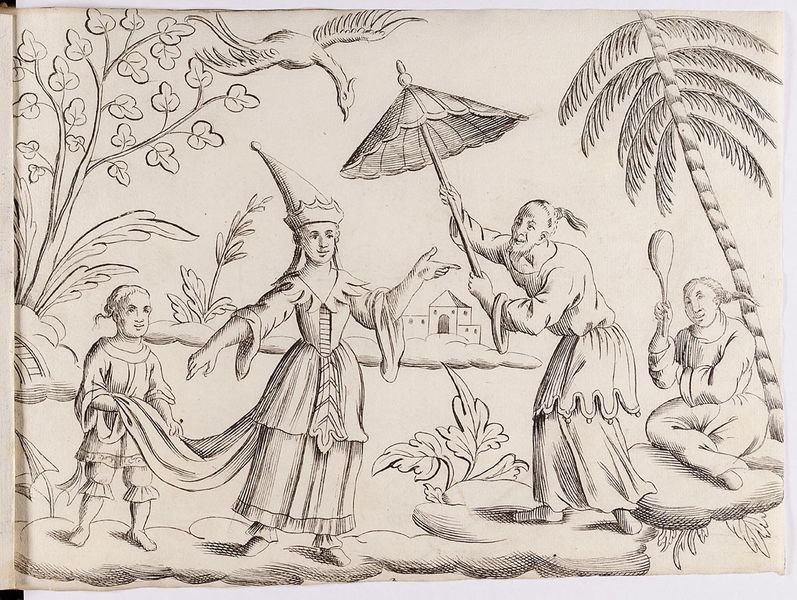
Titel: Chinadarstellung
Künstler: Martin Engelbrecht
Standort: Hamburg
Institution: Museum für Kunst und Gewerbe Hamburg
Schlagwörter: akt, vogel, sonnenschirm, barock, figur, papier, grafik, graphik, fotografie, photographie, druckgraphik, druckgrafik, stich, kupferstich, wasserzeichen, reproduktionen, barockzeit, barockzeitalter, druckerzeugnisse, körper, vögel, völker, nationalitäten, ornamentstich, vorlageblätter, chinesendarstellungen